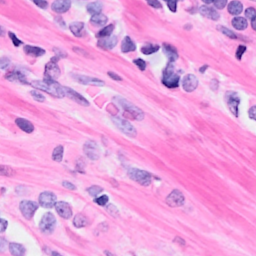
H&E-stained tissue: Breast